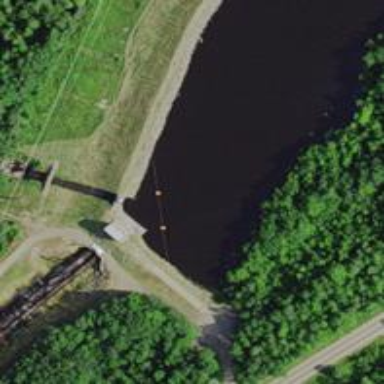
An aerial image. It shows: Dam across waterway.